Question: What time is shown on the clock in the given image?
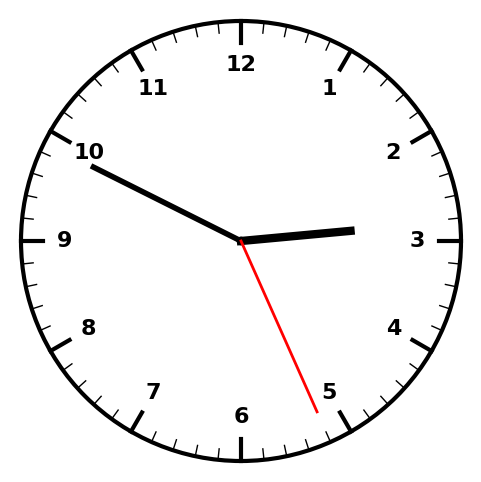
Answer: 02:49:26